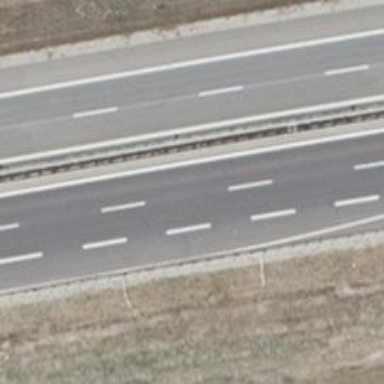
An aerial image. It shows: Asphalt motorway.